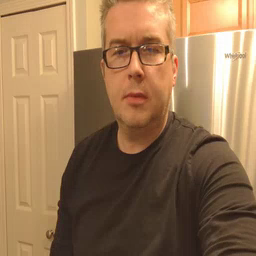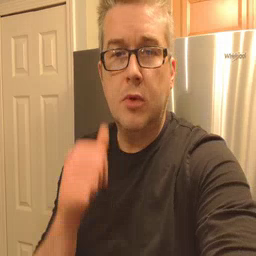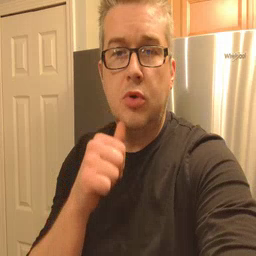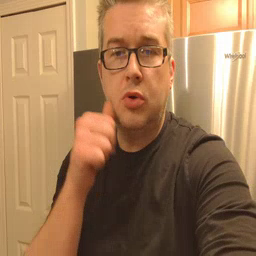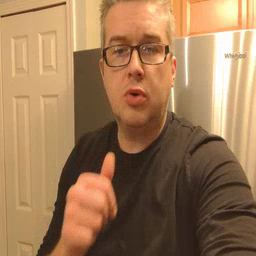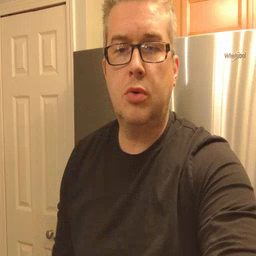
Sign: girl